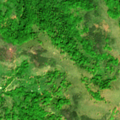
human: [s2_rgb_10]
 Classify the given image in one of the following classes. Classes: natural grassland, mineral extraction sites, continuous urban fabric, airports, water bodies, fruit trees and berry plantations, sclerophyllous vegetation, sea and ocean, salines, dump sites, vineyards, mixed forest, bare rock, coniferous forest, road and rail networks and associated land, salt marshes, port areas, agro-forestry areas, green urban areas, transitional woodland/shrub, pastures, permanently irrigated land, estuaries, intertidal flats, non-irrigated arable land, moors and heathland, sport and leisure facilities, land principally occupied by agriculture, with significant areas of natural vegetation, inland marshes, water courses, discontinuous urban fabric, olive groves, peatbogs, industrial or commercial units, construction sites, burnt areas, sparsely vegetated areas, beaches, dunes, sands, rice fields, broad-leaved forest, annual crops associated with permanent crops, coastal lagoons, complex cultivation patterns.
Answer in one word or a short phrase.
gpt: broad-leaved forest, natural grassland, transitional woodland/shrub